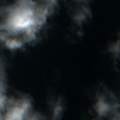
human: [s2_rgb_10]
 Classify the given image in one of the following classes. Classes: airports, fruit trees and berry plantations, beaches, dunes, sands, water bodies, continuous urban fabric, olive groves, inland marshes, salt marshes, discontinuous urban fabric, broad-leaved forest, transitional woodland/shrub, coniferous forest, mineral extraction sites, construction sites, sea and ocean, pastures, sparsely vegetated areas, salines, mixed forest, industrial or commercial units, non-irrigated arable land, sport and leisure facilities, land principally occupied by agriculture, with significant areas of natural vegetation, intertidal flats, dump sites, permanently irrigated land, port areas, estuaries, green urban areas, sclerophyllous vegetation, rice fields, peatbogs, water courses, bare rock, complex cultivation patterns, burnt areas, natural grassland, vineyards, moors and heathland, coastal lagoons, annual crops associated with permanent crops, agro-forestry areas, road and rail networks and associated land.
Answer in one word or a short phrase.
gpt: sea and ocean